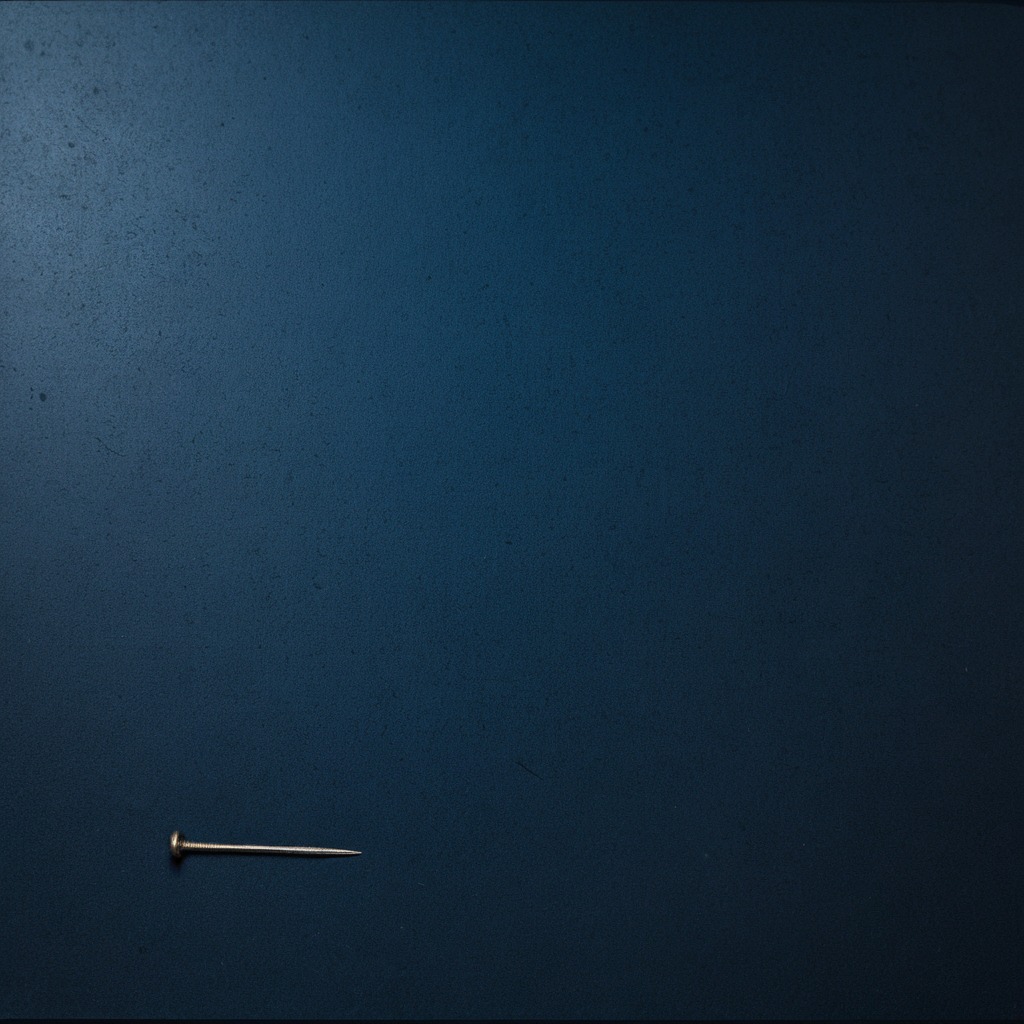
A nail is lying on a clean granite tabletop inside a workshop at night.